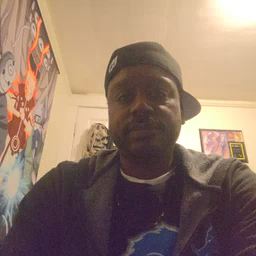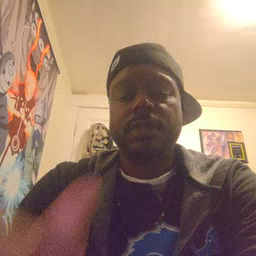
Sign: blue